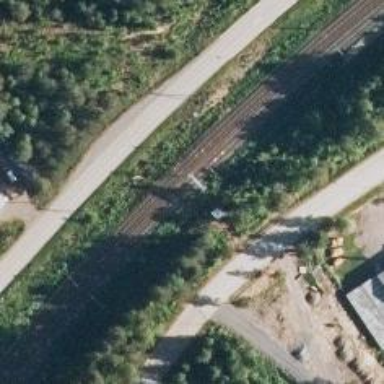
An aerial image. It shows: Railway track with contact line for electrification.